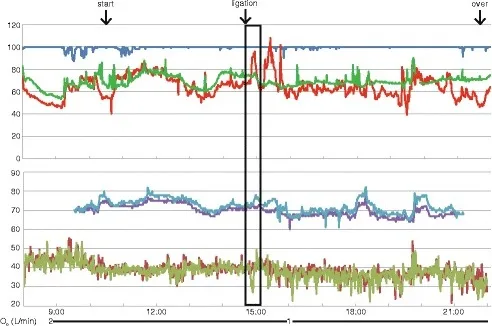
Anesthesia record. Hemodynamic parameters, regional cerebral oxygen saturation (rSO2), and the bispectral index (BIS) during general anesthesia are shown. SpO2, pulse oximetric oxygen saturation; MAP, mean arterial pressure; HR, heart rate; Sev, sevoflurane; DOA, dopamine.
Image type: electrography (ekg)